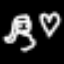
Label: bed